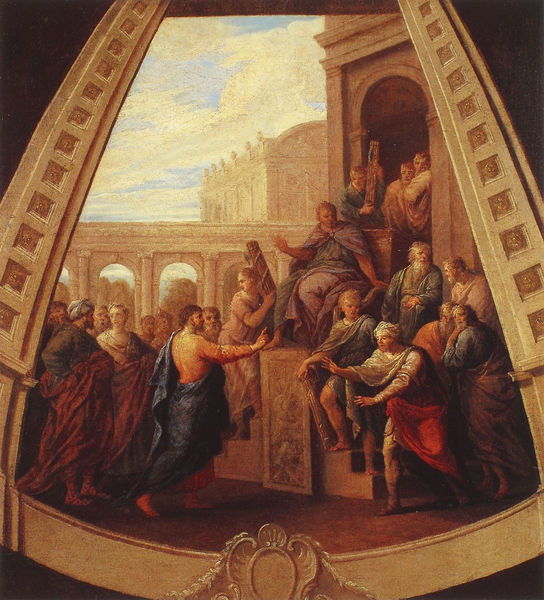
Titel: Entwurf für den Dom der St Paul’s Cathedral
Künstler: Sir James Thornhill
Institution: The Dean and Chapter of St Paul’s Cathedral
Schlagwörter: himmel, mann, wolken, menschen, männer, blüten, gebäude, leute, malerei, meschen, sockel, bild, gold, oval, bogen, thron, stufen, bögen, fresko, gebinde, deckenbild